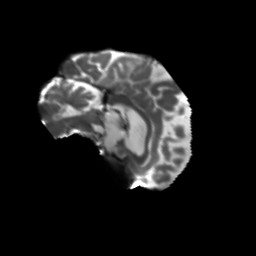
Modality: T2w
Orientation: sagittal
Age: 64
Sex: female
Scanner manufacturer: siemens
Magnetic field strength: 3 T
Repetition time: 5.47 s
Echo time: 0.0854 s